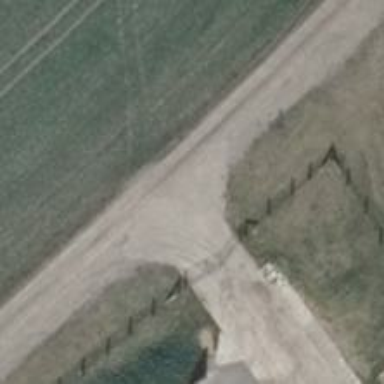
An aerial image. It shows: Track road with grade1 tracktype. The road has concrete lanes.